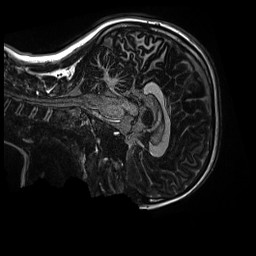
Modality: MP2RAGE
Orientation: sagittal
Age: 10
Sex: female
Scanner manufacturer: siemens
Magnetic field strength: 3 T
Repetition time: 4 s
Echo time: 0.00303 s